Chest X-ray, AP view. Patient: 53 years old, sex F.
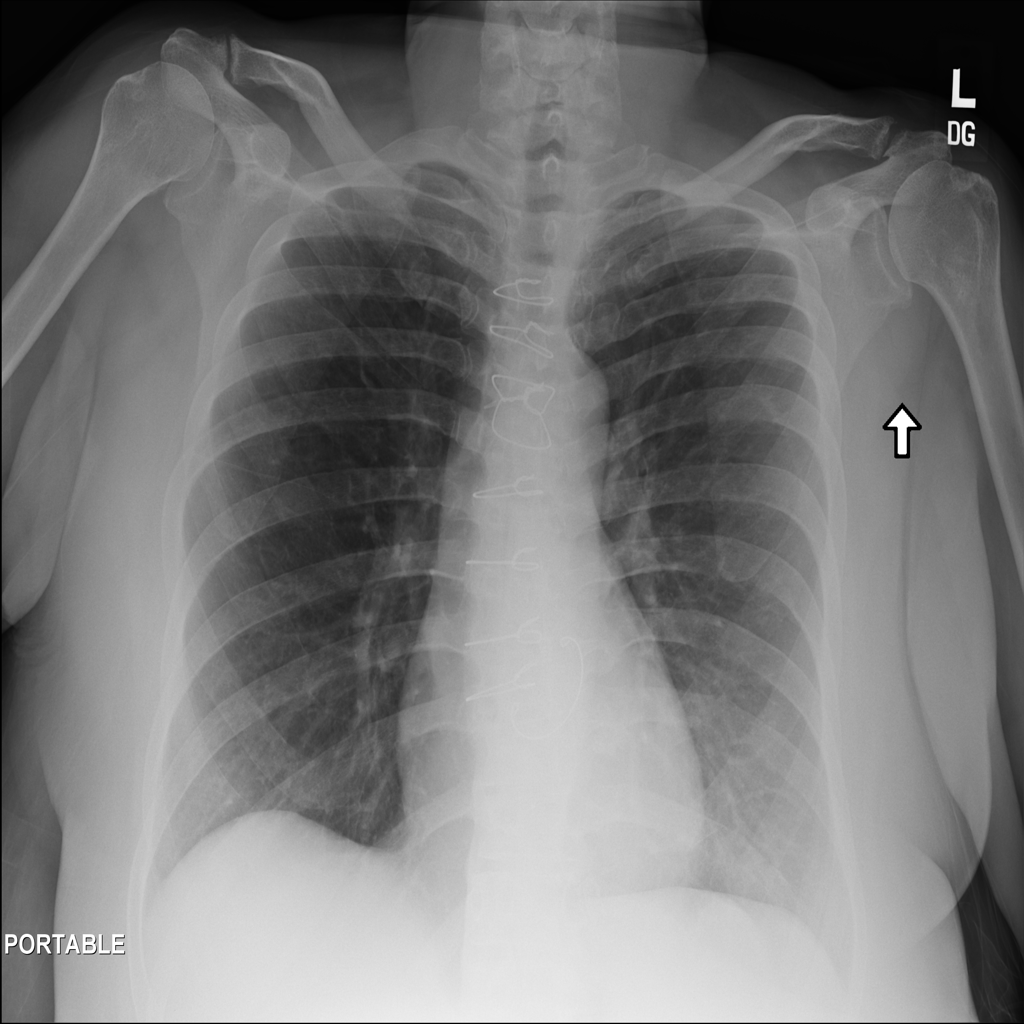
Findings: No Finding